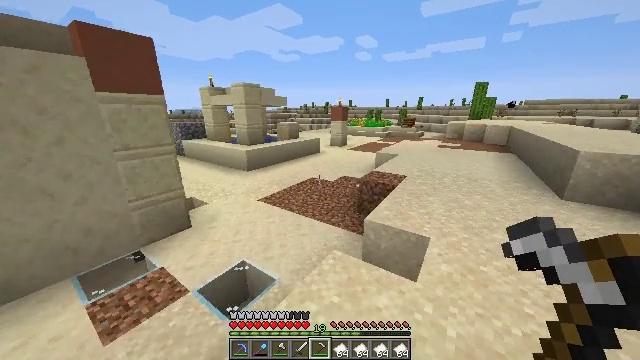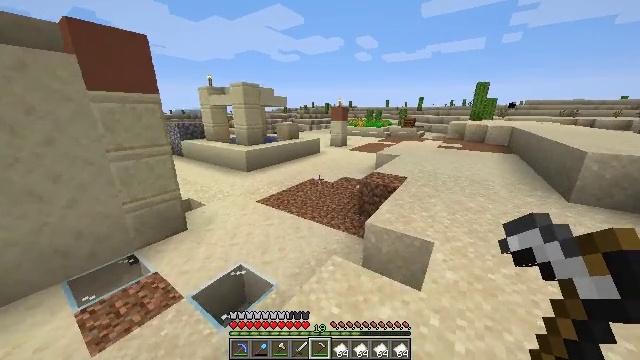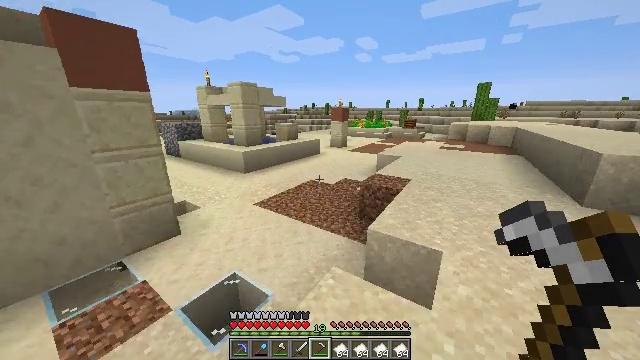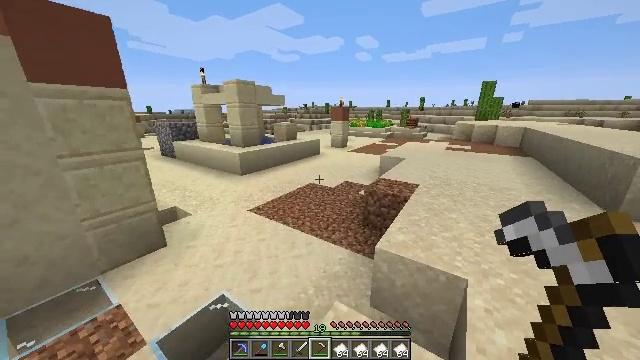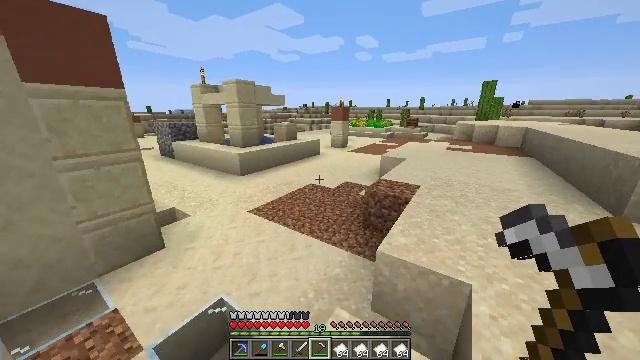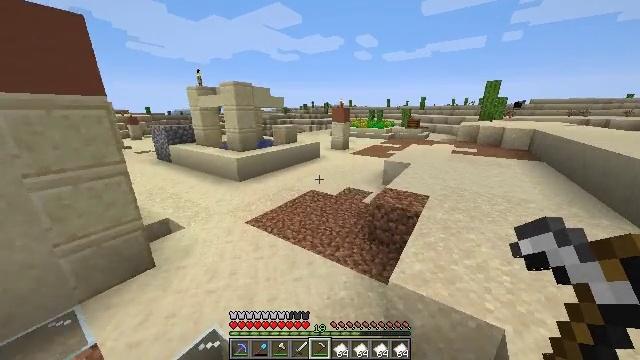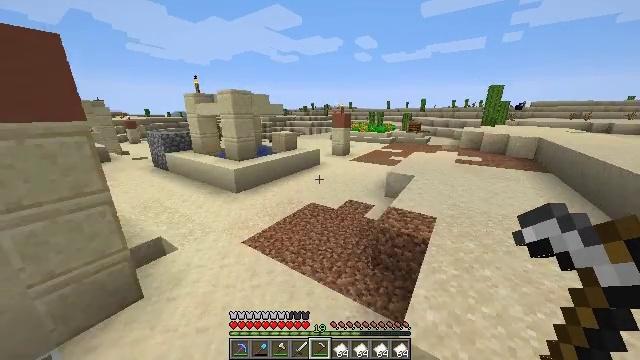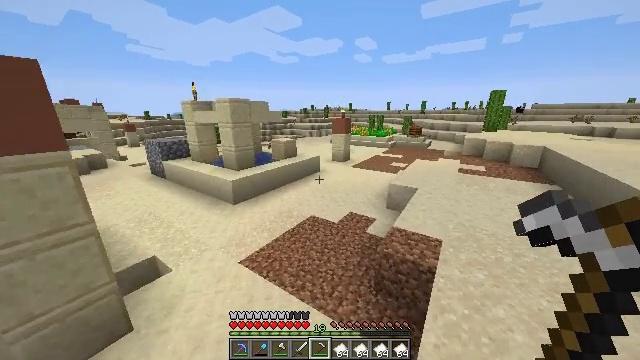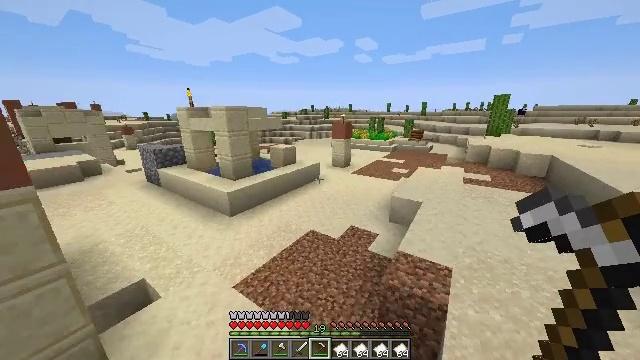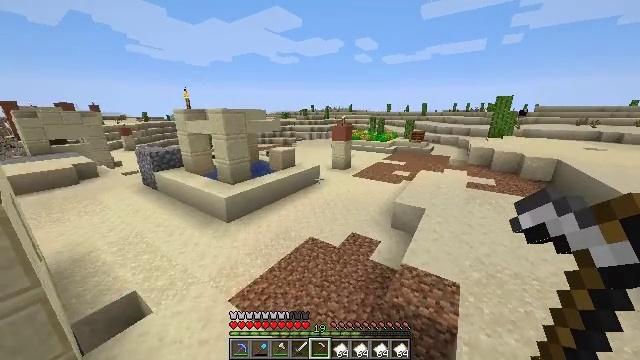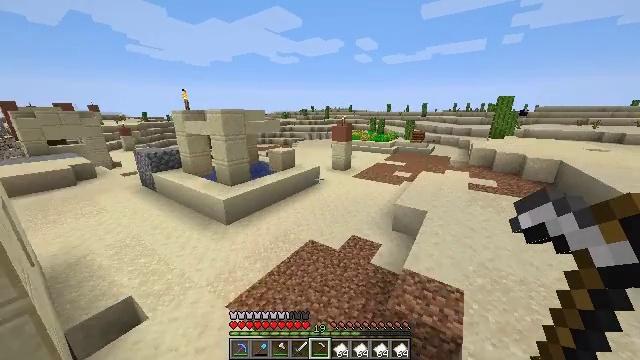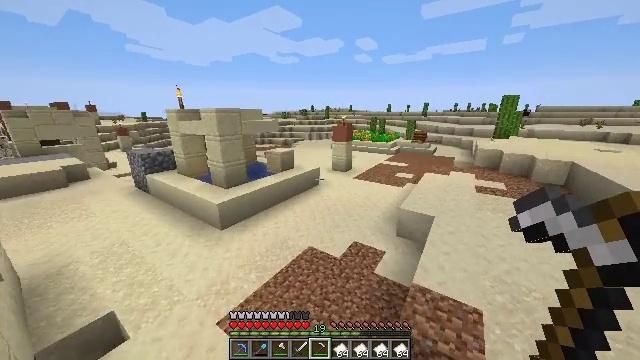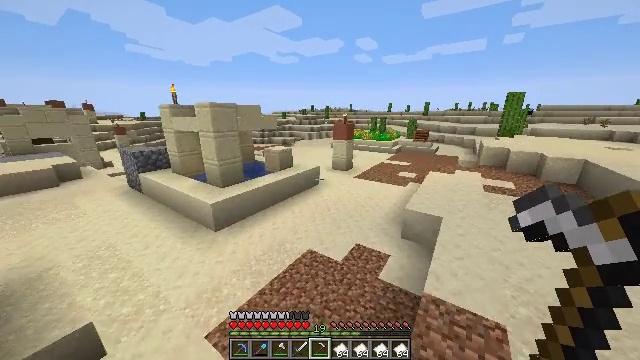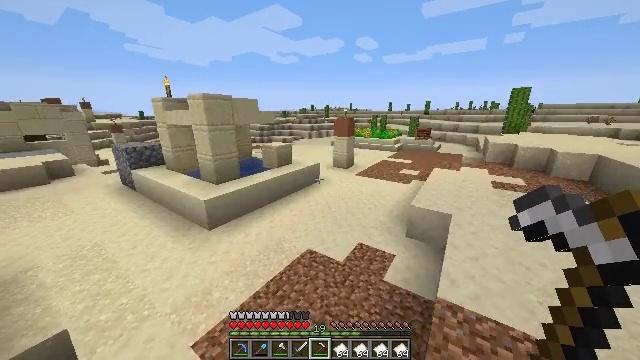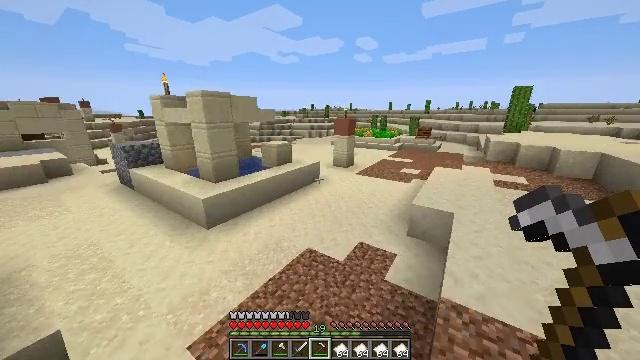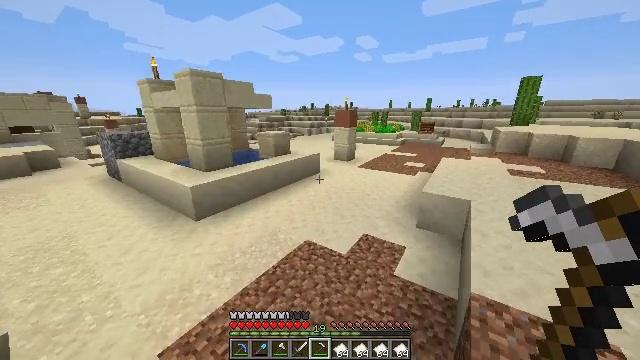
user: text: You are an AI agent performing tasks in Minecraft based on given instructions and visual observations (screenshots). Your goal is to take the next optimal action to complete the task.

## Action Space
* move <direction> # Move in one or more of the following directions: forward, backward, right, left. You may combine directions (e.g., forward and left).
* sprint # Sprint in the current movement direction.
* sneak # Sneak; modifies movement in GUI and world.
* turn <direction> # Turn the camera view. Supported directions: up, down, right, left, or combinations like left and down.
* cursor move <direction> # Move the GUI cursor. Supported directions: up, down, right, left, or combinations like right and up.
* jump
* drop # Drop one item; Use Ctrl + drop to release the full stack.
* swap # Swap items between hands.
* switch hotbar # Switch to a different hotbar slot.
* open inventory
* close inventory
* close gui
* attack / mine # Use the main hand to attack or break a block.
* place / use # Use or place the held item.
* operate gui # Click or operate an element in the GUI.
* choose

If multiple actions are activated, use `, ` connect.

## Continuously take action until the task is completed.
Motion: motion action
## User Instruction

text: Destroy the acacia wall sign for reuse.
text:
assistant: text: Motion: move forward, sprint
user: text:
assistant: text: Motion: move forward, sprint
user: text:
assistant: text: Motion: move forward, sprint
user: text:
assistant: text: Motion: move forward, sprint
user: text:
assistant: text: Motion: move forward, sprint, jump
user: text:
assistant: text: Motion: move forward, sprint, jump
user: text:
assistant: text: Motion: move forward, sprint, jump
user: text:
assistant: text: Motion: move forward, sprint, jump
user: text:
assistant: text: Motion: move forward, sprint, jump
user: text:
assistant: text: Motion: move forward, sprint, jump
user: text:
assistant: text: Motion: move forward, sprint, jump
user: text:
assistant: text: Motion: move forward, sprint, jump
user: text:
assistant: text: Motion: move forward, sprint, jump
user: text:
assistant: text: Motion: move forward, sprint, jump
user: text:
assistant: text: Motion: move forward, sprint, jump
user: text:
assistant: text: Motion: move forward, sprint, jump
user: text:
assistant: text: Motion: move forward, sprint, jump
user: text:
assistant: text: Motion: move forward, sprint, turn right and down, jump
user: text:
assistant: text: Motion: move forward, sprint, turn right, jump
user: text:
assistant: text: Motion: move forward, sprint, turn right, jump
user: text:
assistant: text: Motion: move forward, sprint, turn right, jump
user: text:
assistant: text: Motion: move forward, sprint, jump
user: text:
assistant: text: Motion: move forward, sprint, jump
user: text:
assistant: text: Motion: move forward, sprint, jump
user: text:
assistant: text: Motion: move forward, sprint, jump
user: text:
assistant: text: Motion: move forward, sprint, jump
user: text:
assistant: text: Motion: move forward, sprint, jump
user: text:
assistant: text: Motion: move forward, sprint, jump
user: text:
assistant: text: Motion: move forward, sprint, jump
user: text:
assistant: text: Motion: move forward, sprint, jump